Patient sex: M
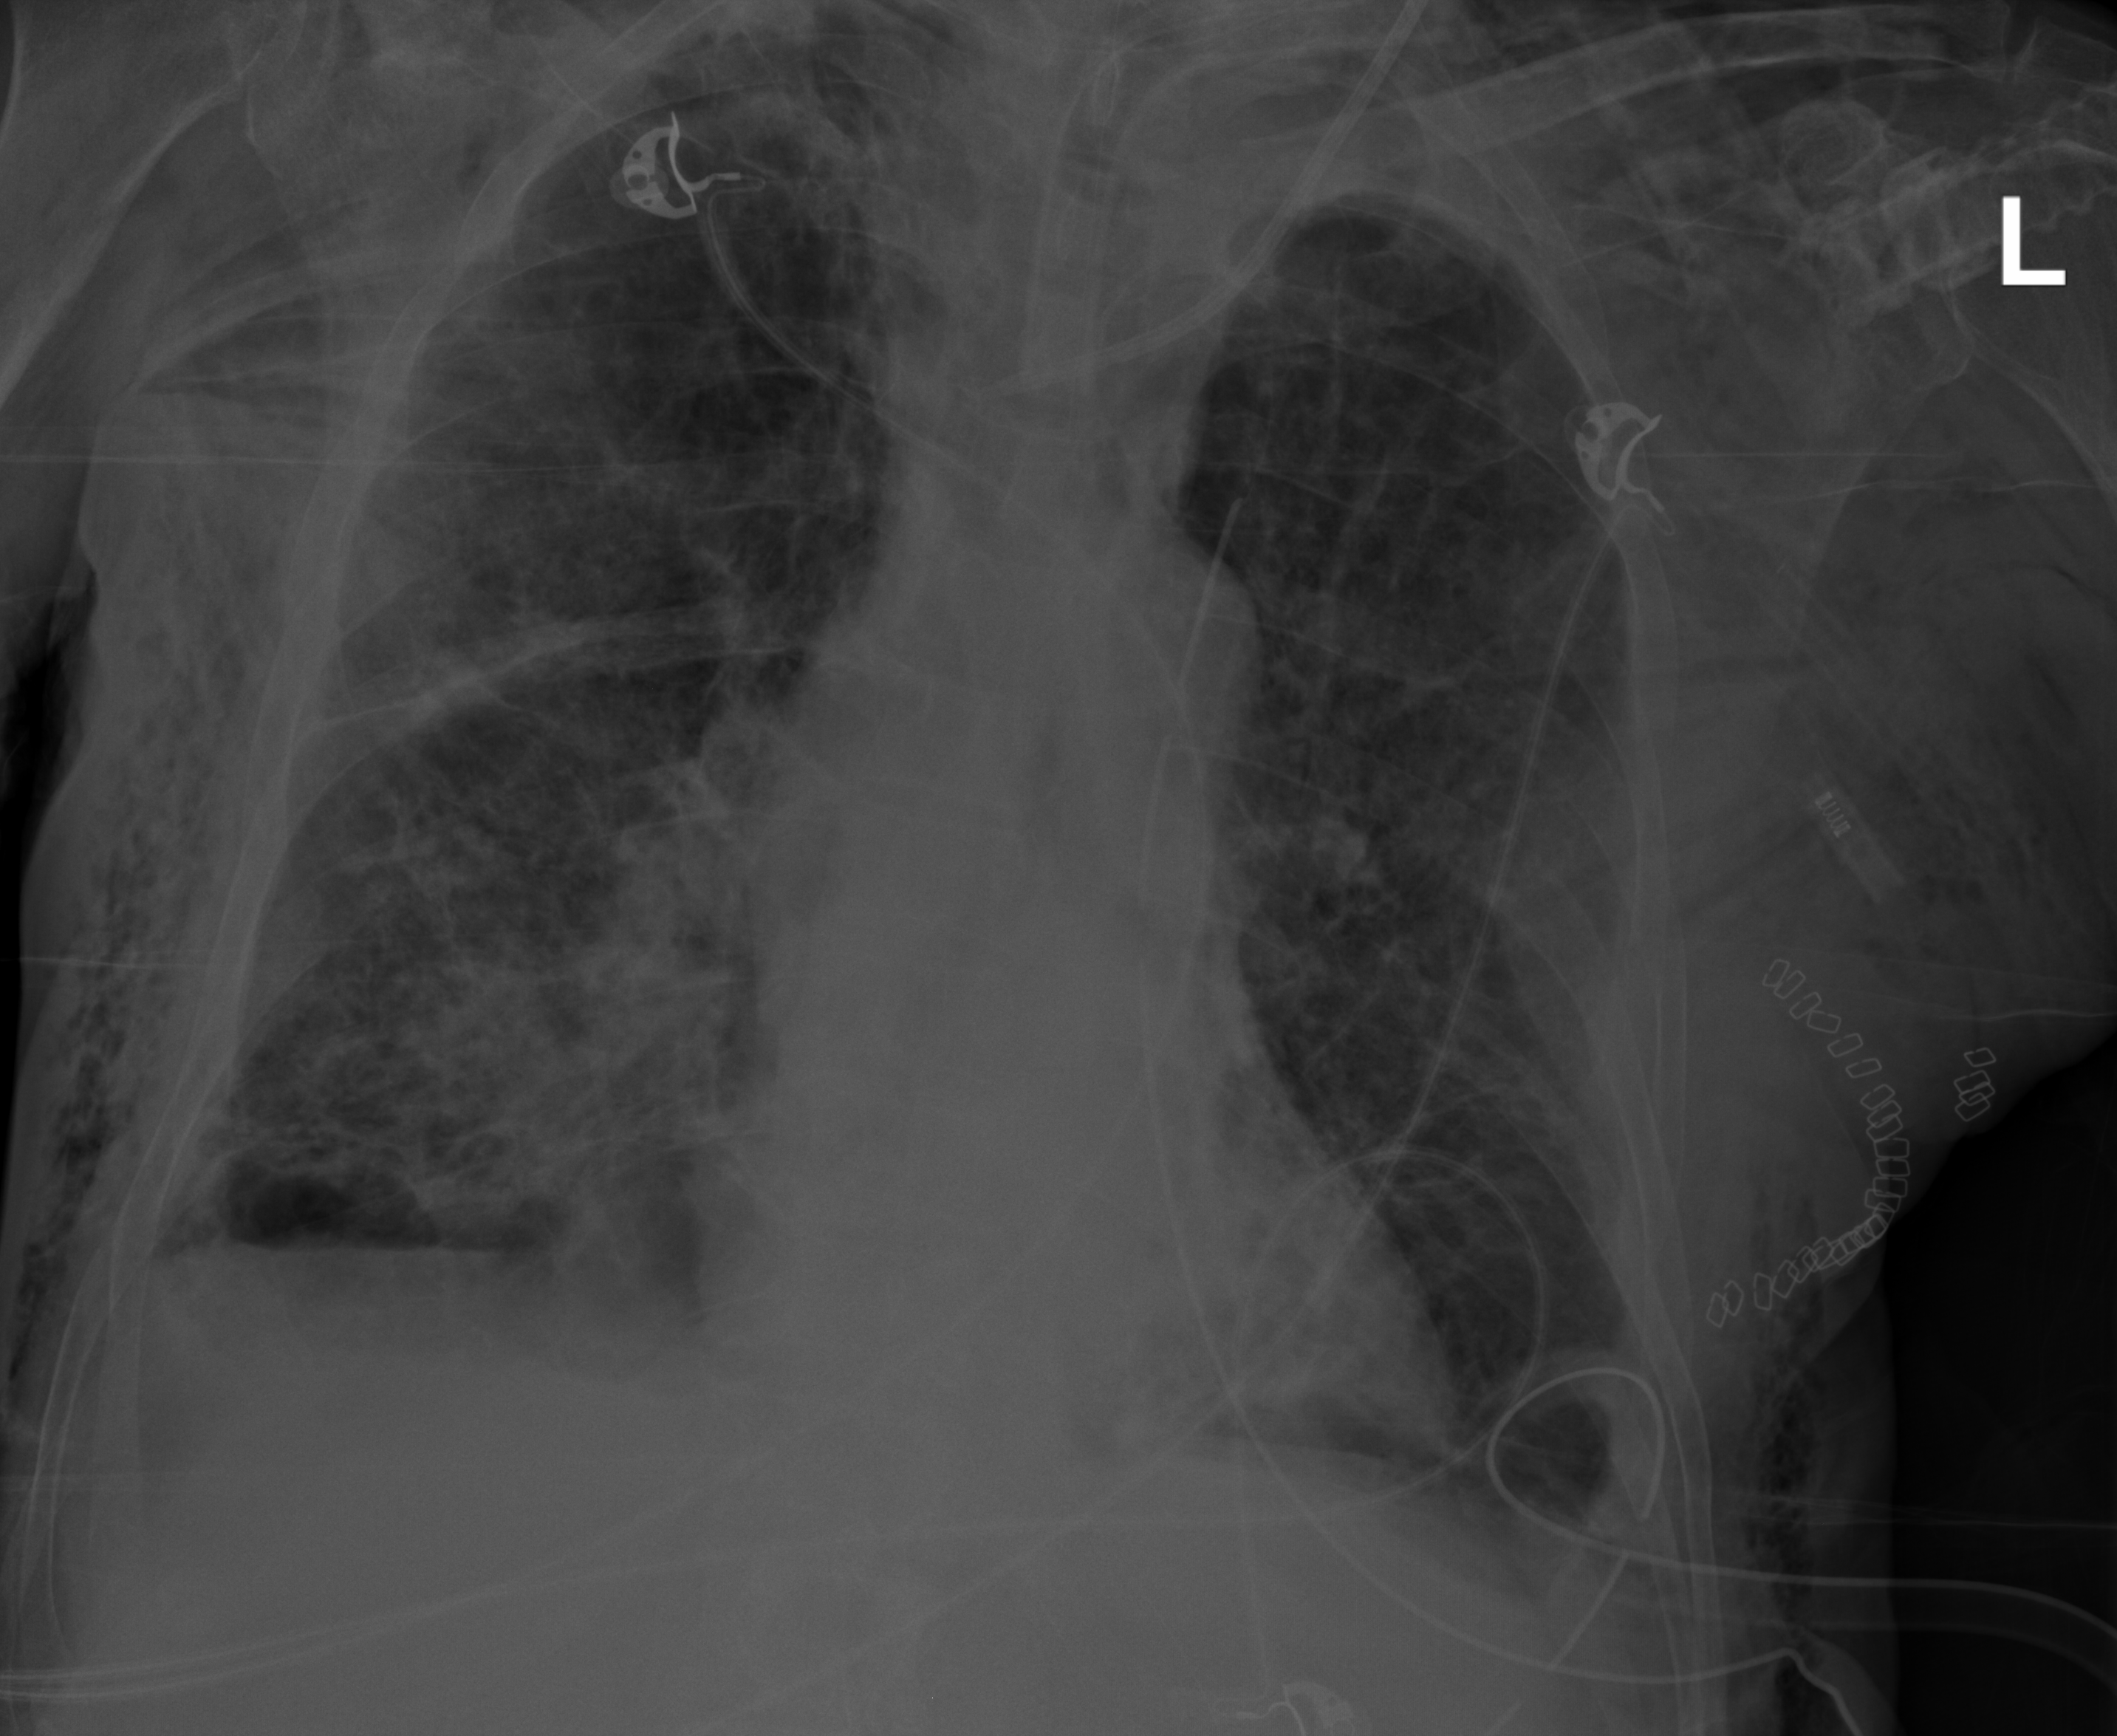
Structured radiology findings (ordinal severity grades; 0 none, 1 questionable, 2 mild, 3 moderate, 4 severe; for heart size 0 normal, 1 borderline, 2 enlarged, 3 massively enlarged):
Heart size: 0
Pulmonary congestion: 2
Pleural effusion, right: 2
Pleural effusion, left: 2
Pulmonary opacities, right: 3
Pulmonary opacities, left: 2
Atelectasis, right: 3
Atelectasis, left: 2